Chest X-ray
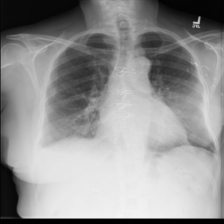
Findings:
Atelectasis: negative
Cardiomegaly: negative
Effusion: negative
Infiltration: negative
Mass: negative
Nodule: negative
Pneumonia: negative
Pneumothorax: negative
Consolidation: negative
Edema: negative
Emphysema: negative
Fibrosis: negative
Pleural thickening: negative
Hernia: negative